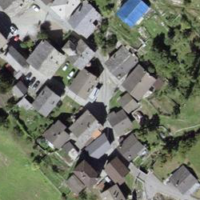
EUNIS habitat code: 23
Species observed at this site:
Fagopyrum esculentum
Antaxius pedestris